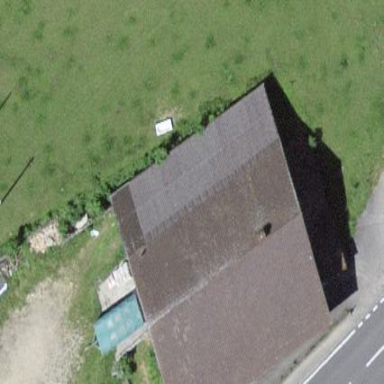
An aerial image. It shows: Farm building.